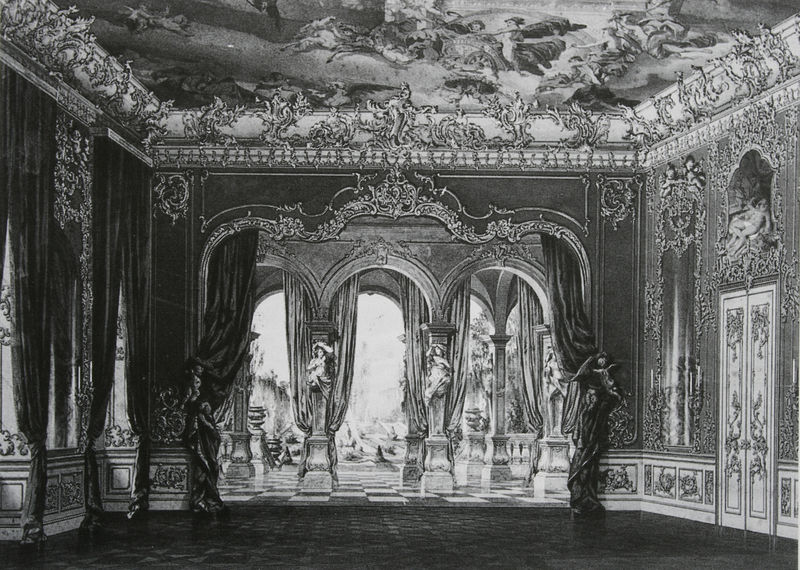
Titel: Bühnenbildentwurf zum Salon der Marquise de Pompadour in der Separatvorstellung von Albert Emil Brachvogels Drama "Narziß"
Künstler: Angelo Il Quaglio
Schlagwörter: gemälde, weiß, fenster, grau, raum, schwarz, säule, säulen, tür, zeichnung, zimmer, ausblick, schloss, tuch, malerei, ornament, schachbrettmuster, wand, architektur, barock, sockel, innenraum, spiegel, vorhang, boden, gold, decke, rokkoko, ranken, statue, balkon, bogen, türen, fußboden, parkett, modern, saal, gardinen, salon, vorhänge, ornamente, schlafzimmer, stuck, durchgang, halle, foto, wände, palast, groß, schwarz-weiß, fliesen, entwurf, darstellung, sims, skulpturen, statuen, fresken, baldachin, deckengemälde, fresko, streitwagen, deckenmalerei, versaille, runfbogen, prunkvoll, thronsaal, spiegelsaal, kunstvoll, stehle, #, suppraporte, vorhänge#, baldachin#, geraum